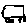
Label: car